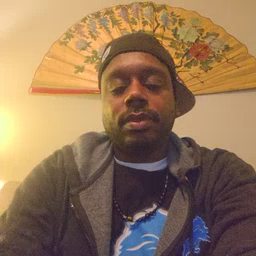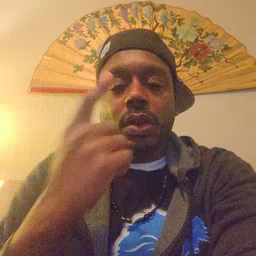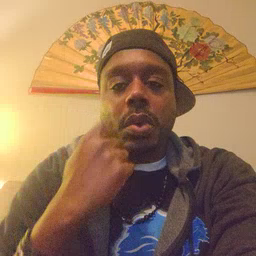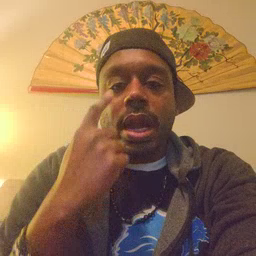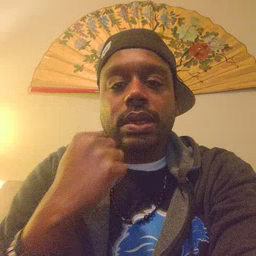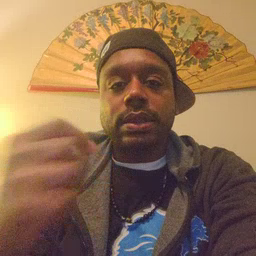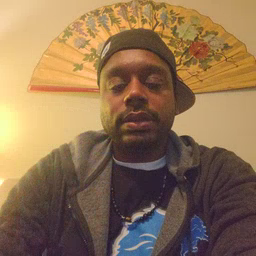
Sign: cry